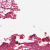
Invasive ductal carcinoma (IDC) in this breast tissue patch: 0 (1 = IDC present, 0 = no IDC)